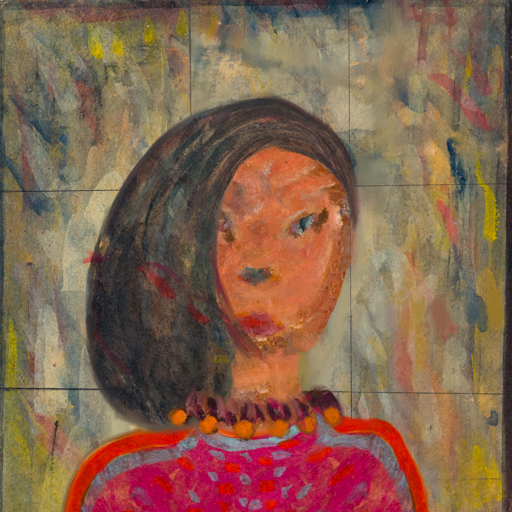
Background: GypsyMother, Head And Neck Front: Boggyland, Face Front: Boggyland, Bust: Sisters, Hair Front: Gypsy_Mother, Head Accessory: Blank, Second Necklace: Blank, Necklace: Doll, Baby: Blank